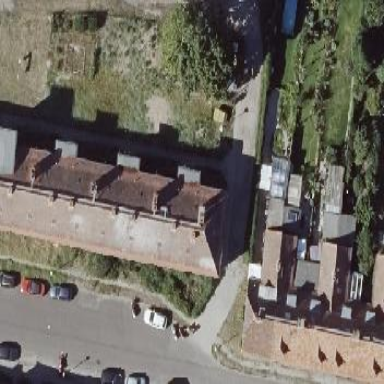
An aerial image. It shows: Half-hipped roof terrace building.